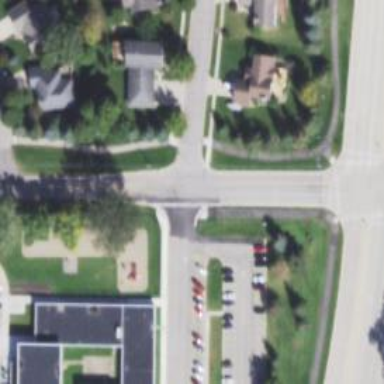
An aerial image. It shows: Asphalt driveway designated for school.